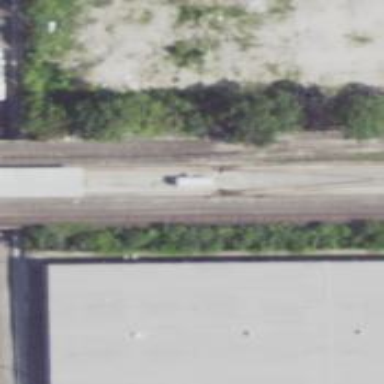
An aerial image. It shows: Railway siding with rails.